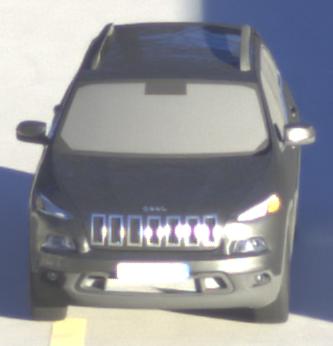
Make: Jeep
Model: Cherokee 3.2 V6 Pentastar
Detailed model: Cherokee (KL)
Model produced from: 2014/07
Model produced until: 2015/07
Doors: 5
Color: gray
Road condition: dry road
Daytime: sunrise or sunset
Contrast: high contrast